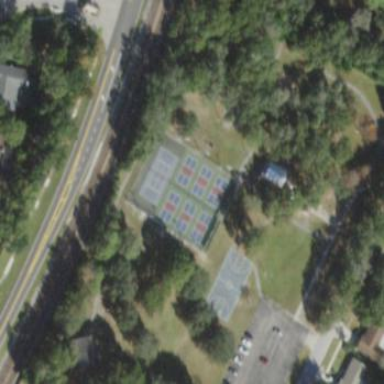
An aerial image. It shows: Tennis court on the leisure land pitch.